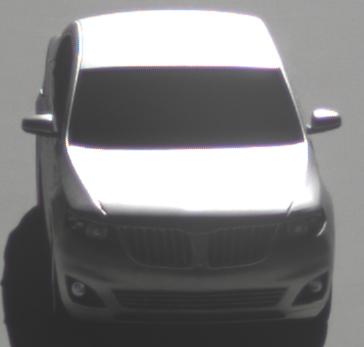
Make: Lincoln
Model: MKS
Detailed model: -
Model produced from: 2008
Model produced until: 2011
Doors: 4
Color: white
Road condition: dry road
Daytime: morning or afternoon
Contrast: high contrast